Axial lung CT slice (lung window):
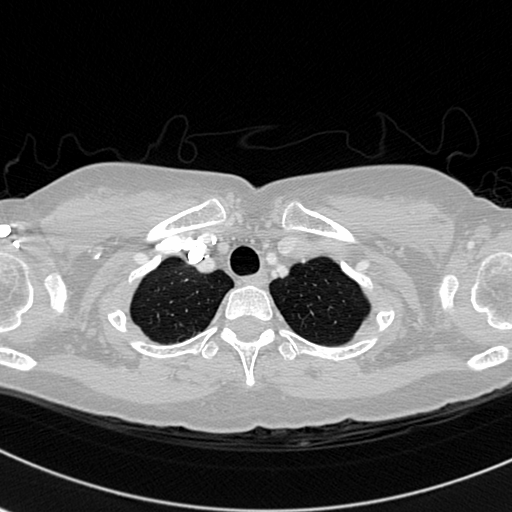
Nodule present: no